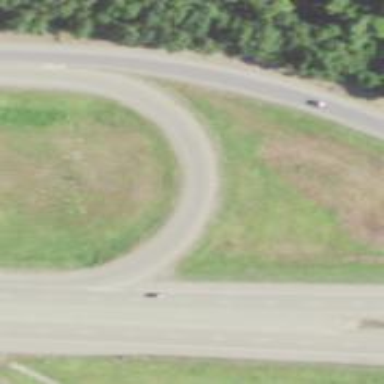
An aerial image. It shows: Trunk link highway.